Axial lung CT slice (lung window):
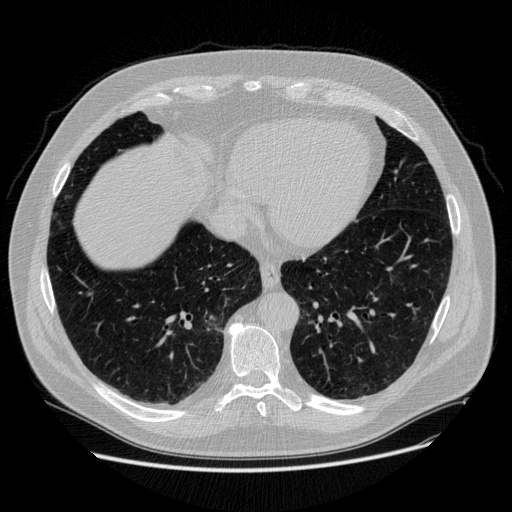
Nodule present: no